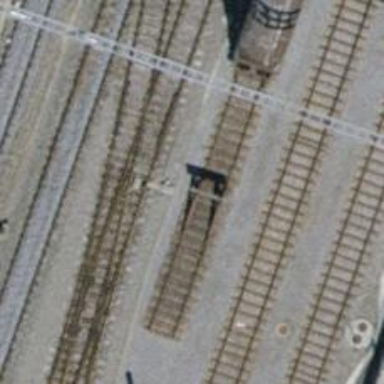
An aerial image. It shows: Railway buffer stop.